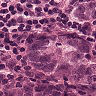
Metastatic tissue present: yes